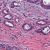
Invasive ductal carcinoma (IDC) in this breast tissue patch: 1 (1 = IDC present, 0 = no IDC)